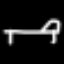
Label: bed